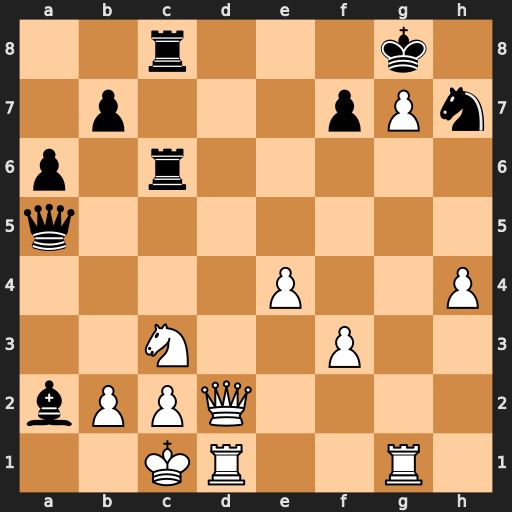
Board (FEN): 2r3k1/1p3pPn/p1r5/q7/4P2P/2N2P2/bPPQ4/2KR2R1
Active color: w
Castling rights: -
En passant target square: -
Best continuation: Nxa2 Qxd2+ Rxd2